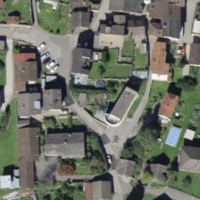
EUNIS habitat code: 54
Species observed at this site:
Aesculus hippocastanum